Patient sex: M
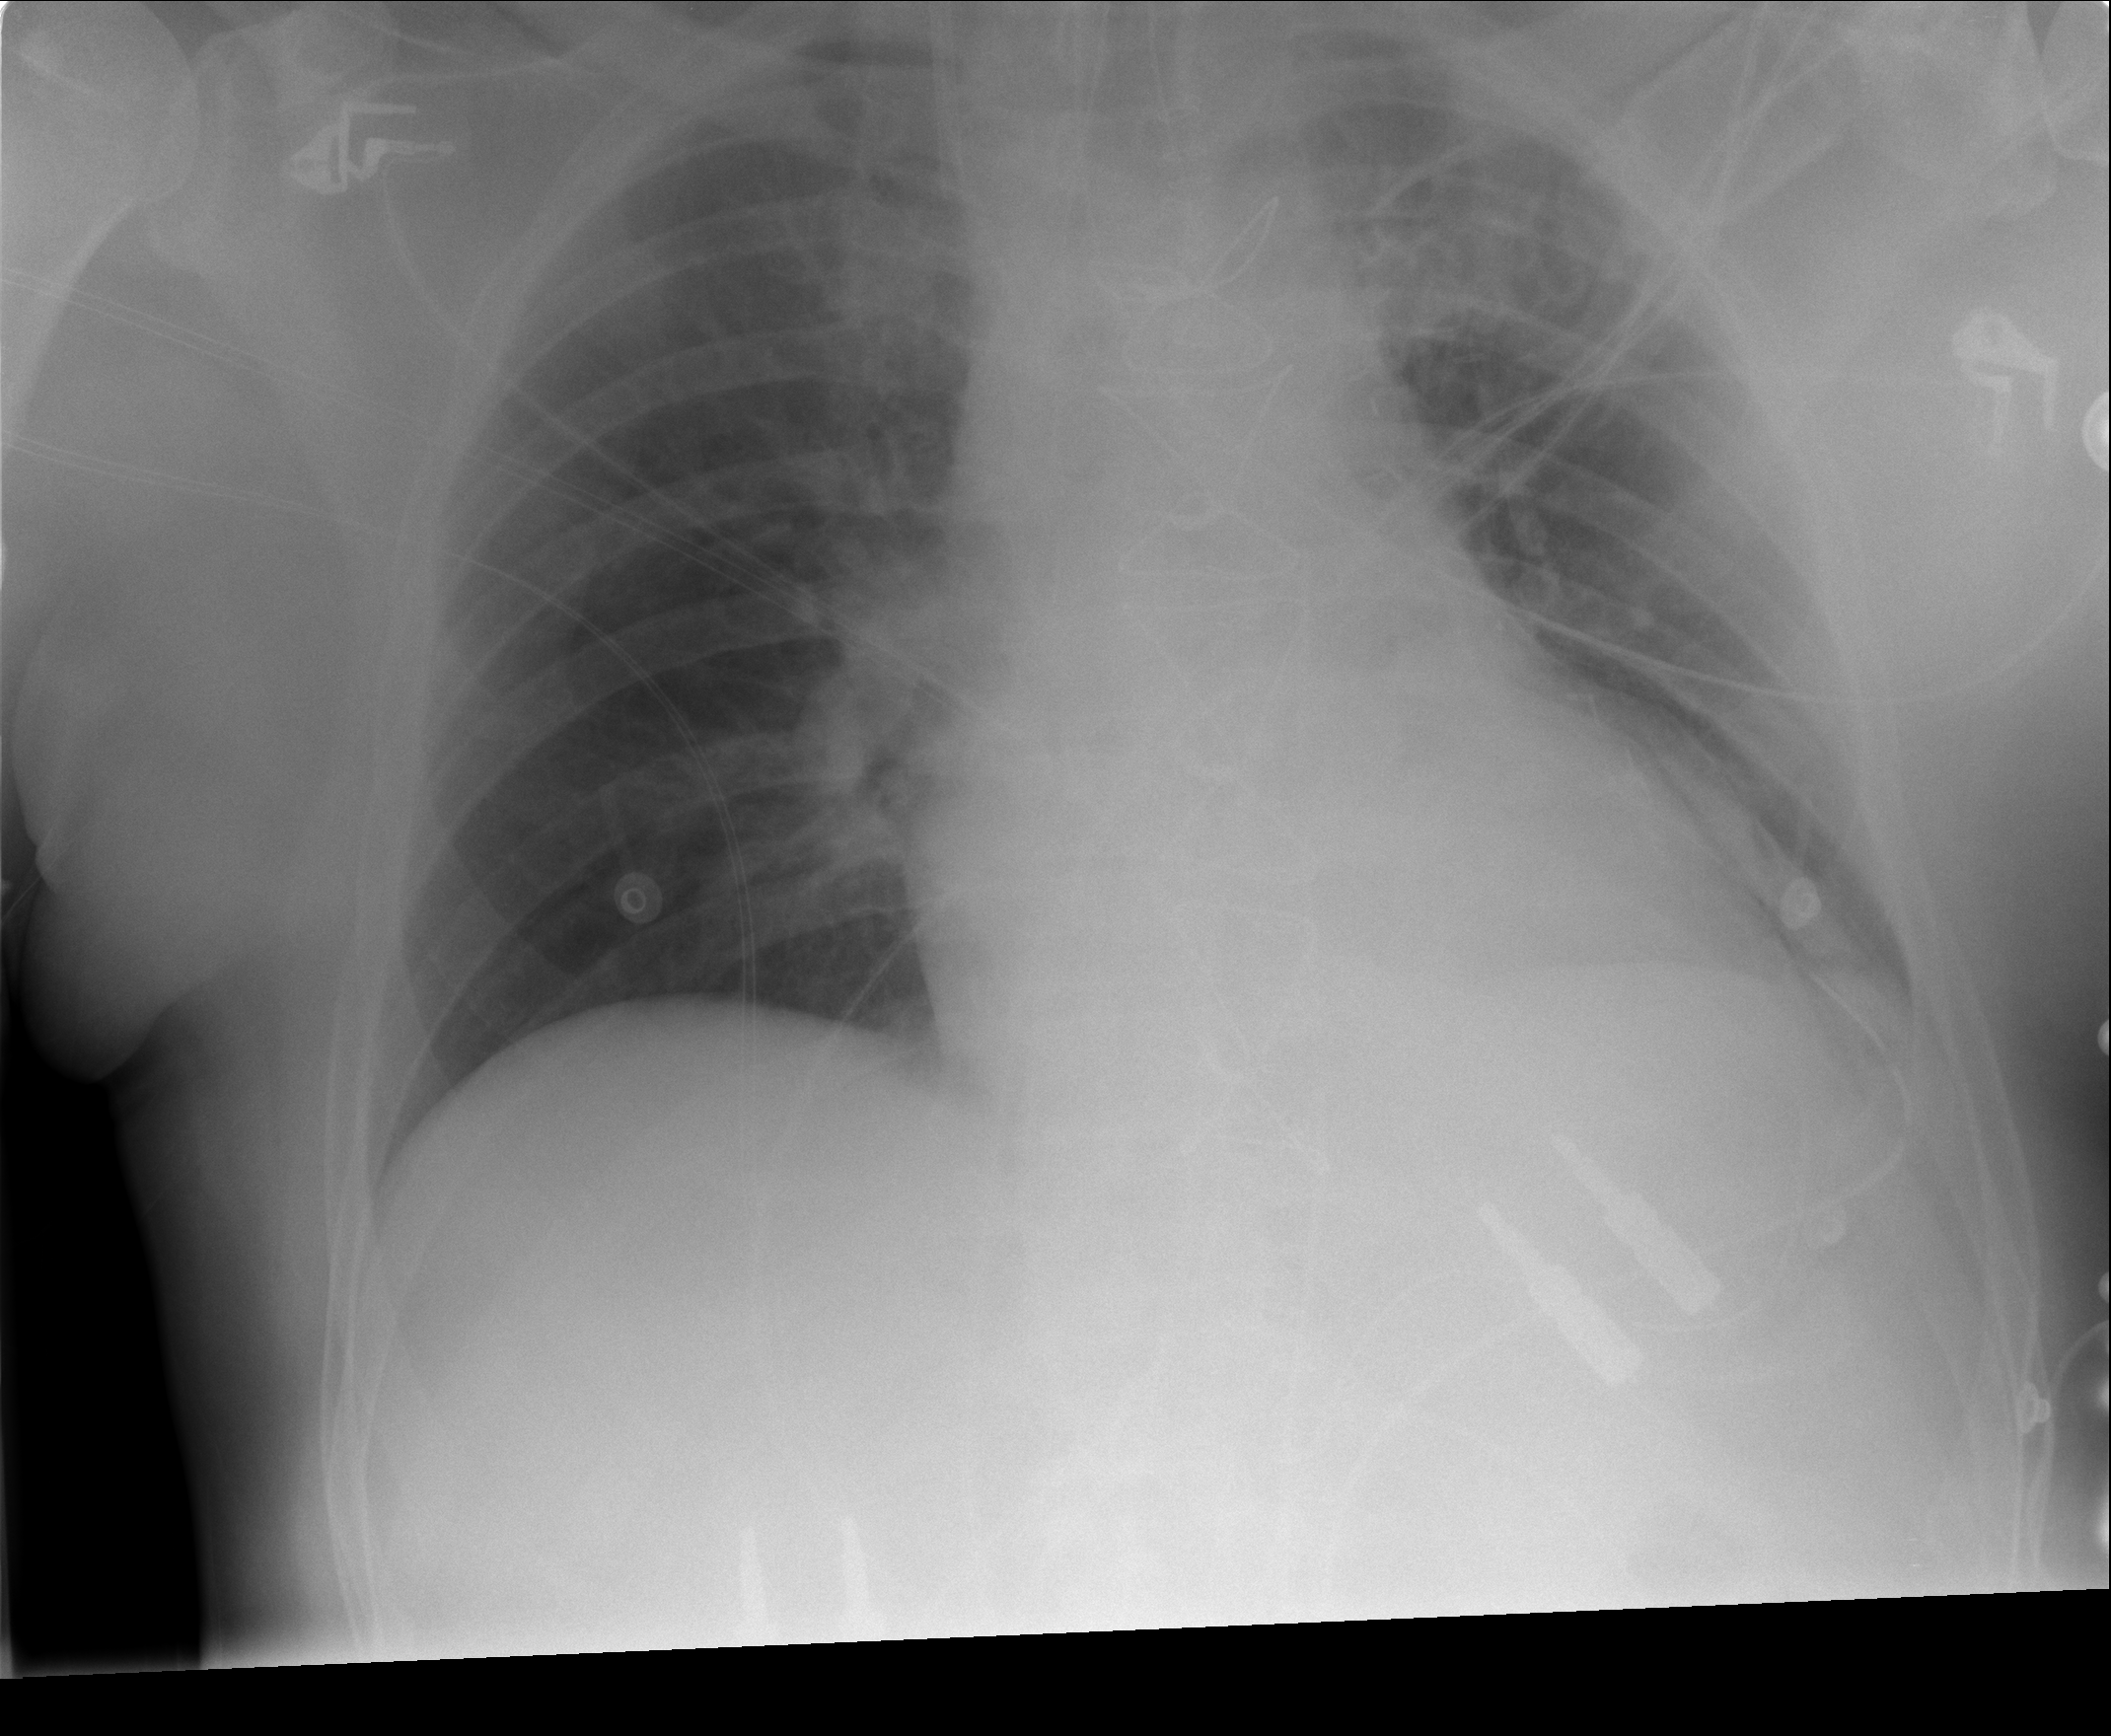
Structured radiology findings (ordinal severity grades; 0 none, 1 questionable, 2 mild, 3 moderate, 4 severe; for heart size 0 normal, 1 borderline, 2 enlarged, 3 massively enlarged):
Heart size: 0
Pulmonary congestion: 0
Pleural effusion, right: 0
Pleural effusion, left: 0
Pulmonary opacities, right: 0
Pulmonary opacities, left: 0
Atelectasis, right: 0
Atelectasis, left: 2